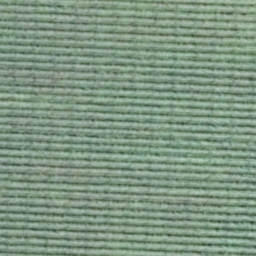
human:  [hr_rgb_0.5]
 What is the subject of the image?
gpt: farmland